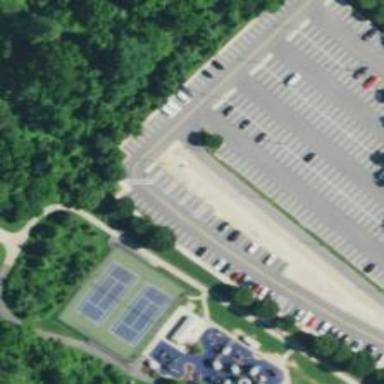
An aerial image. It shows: Parking space.